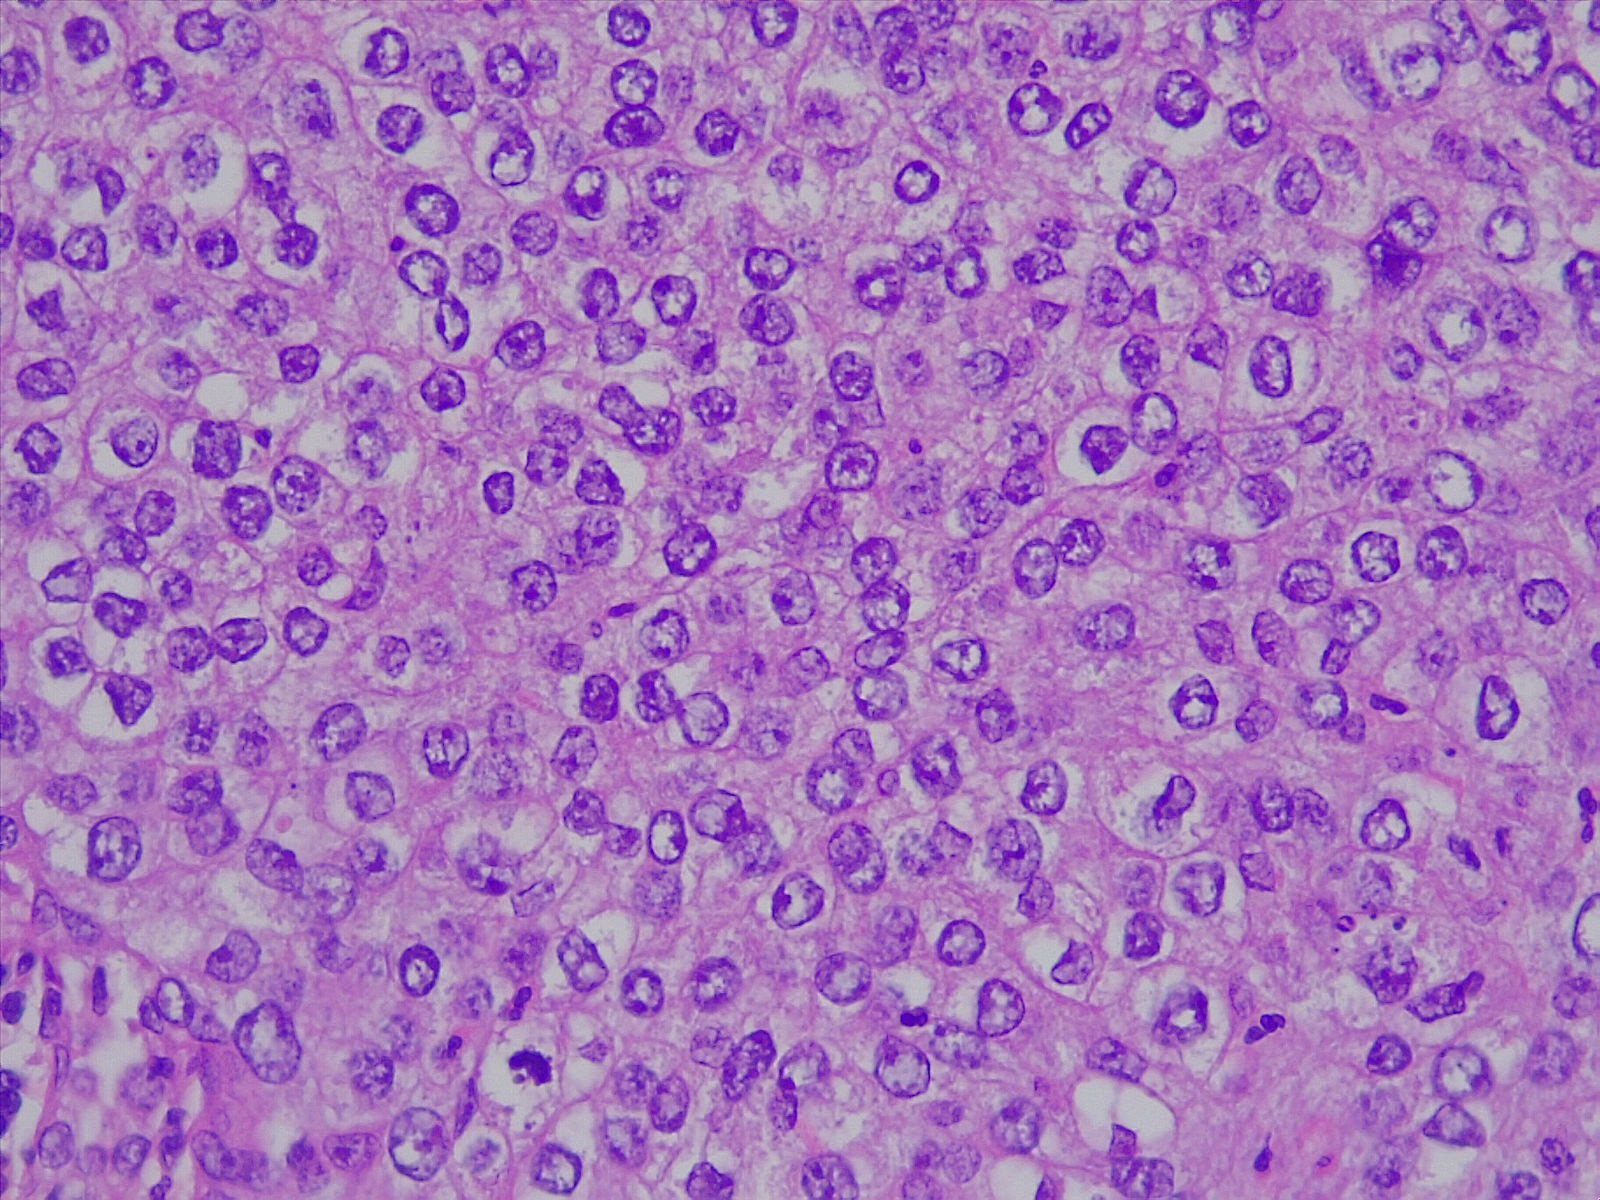
Label: lung squamous cell carcinoma, poorly differentiated